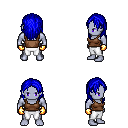
a pixel art fantasy rpg character, male body template, dark elf, purple skin, brown pirate shirt, white pants, blue long hairstyle, gold gloves, four views (front, back, left, right), 2x2 character sprite sheet, small pixel art, hard edges, no anti-aliasing